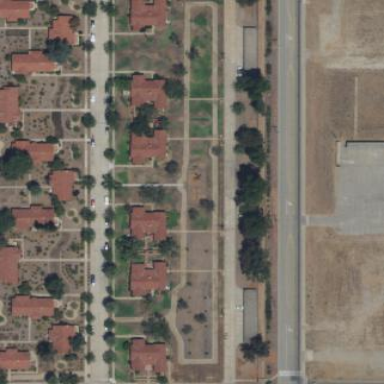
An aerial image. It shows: Sidewalk.